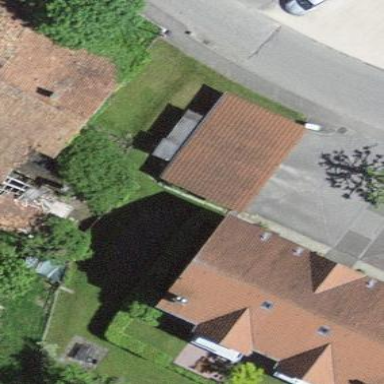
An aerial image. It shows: Garage building.